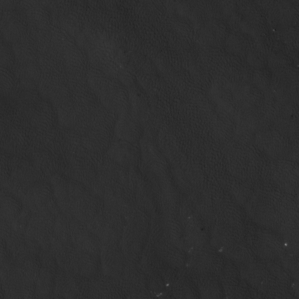
Label: non_frost